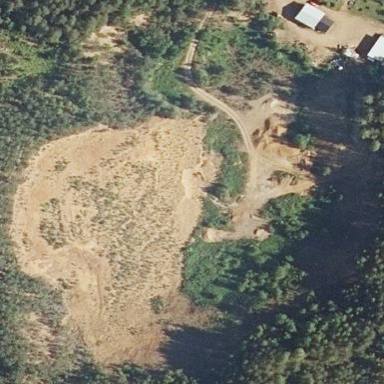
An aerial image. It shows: Quarry site containing sand as the main mineral.